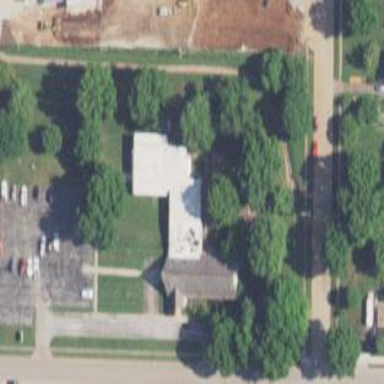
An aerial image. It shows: Building that serves as place of worship.